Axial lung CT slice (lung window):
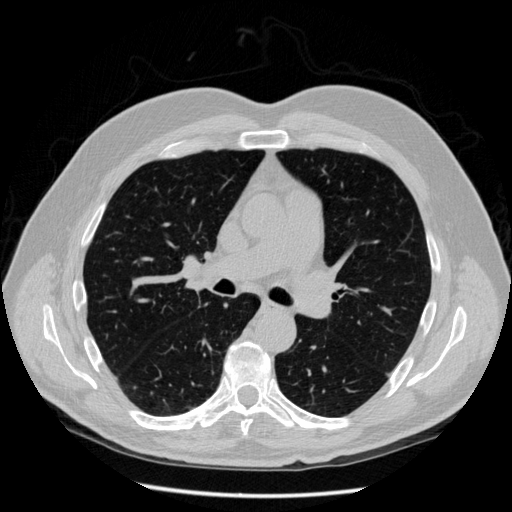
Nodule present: no